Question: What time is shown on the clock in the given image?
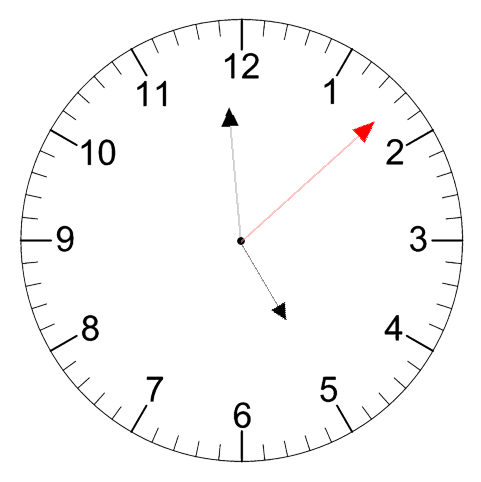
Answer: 04:59:08